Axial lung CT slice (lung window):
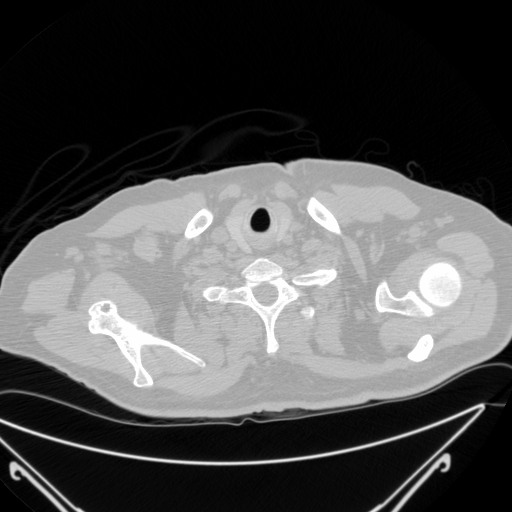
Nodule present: no